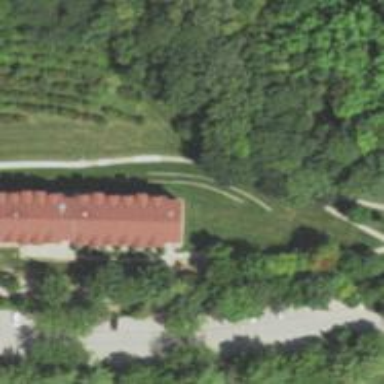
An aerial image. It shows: Footway.